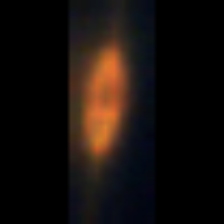
Taxon: Pennate
Group: Diatoms